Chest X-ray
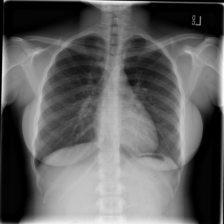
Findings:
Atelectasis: negative
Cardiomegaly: negative
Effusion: negative
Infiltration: positive
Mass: negative
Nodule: negative
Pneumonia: negative
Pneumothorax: negative
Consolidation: negative
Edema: negative
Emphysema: negative
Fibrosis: negative
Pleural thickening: negative
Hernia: negative